Question: So I have made a *.qm file with translation done via QLinguist. Now I'm trying to translate program by clicking the button, but nothing happens.
it's files hierarchy

'''
QTranslator translator;
void ChatWindow::on_actionRussian_triggered()
{
translator.load(":/chApp_ru.qm");
qApp->installTranslator(&translator);
ui->retranslateUi(this);
}
'''
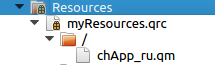
Answer: The problem is that you must place the path of the generated file, in your case 'Translations/chApp_ru.qm' since this is a conversion of 'chApp_ru.ts', and the latter file takes as reference a relative path:
'''
<?xml version="1.0" encoding="utf-8"?>
<!DOCTYPE TS>
<TS version="2.1" language="ru_RU">
<context>
<name>ChatWindow</name>
<message>
<location filename="../chatwindow.ui" line="14"/>
<location filename="../chatwindow.ui" line="266"/>
<source>chApp</source>
<extracomment>by tia</extracomment>
<translation></translation>
</message>
[...]
'''
I recommend adding to your qresource the .qm file that is in the translations folder.
Add it as shown in the figure:
<URL>
And you have to modify your code to:
'''
void ChatWindow::on_actionRussian_triggered()
{
translator.load(":/Translations/chApp_ru.qm");
qApp->installTranslator(&translator);
ui->retranslateUi(this);
}
'''
Output:
<URL>